Question: I am trying to get new customer's vs returning customers and for this I have to create multiple tables. Is there a better way to aggregate the data shown like below:

my SQL code looks like below:
'''
---- ALL INDIVIDUALS WHO PURCHASED IN CURRENT WEEK---------
CREATE TABLE PURCHASES_FEB_WK2 AS (Select DISTINCT INDIVIDUAL_ID
from DM_OWNER.TRANSACTION_DETAIL_MV
WHERE BRAND_ORG_CODE = 'BRAND'
and is_merch = 1
and currency_code = 'USD'
AND LINE_ITEM_AMT_TYPE_CD = 'S'
AND TRUNC(TXN_DATE) BETWEEN '10-FEB-19' AND '16-FEB-19')
----------MINIMUM PURCHASE DATE OF ALL CUSTOMERS------------
Create table feb_wk2_min as
Select distinct Individual_ID, MIN(TRANSACTION_DATE) as FIRST_TRANSACTION
from dm_owner.transaction_mv
WHERE BRAND_ORG_CODE = 'BRAND'
and transaction_type_code in ('PR','EP')
group by individual_ID;
------- NEW CUSTOMERS FOR THE WEEK---------
Select Count(distinct B.INDIVIDUAL_ID)
from PURCHASES_FEB_WK2 A
JOIN FEB_WK2_MIN B ON A.INDIVIDUAL_ID = B.INDIVIDUAL_ID
where FIRST_TRANSACTION between '10-FEB-19' and '16-FEB-19'
---- ALL RETURNING CUSTOMERS
SELECT COUNT (DISTINCT INDIVIDUAL_ID)
FROM PURCHASES_FEB_WK2
WHERE INDIVIDUAL_ID IN (SELECT INDIVIDUAL_ID FROM DM_OWNER.TRANSACTION_DETAIL_MV WHERE TRUNC(TXN_DATE) < '10-FEB-19' AND BRAND_ORG_CODE = 'BRAND' AND IS_MERCH = 1 AND line_item_amt_type_cd = 'S' AND STATUS = 'A')
-------NEW CUSTOMERS DOLLAR_VALUE_US------
SELECT SUM(DOLLAR_VALUE_US) FROM DM_OWNER.TRANSACTION_DETAIL_MV
WHERE INDIVIDUAL_ID IN (Select distinct B.INDIVIDUAL_ID
from PURCHASES_FEB_WK2 A
JOIN FEB_WK2_MIN B ON A.INDIVIDUAL_ID = B.INDIVIDUAL_ID
where FIRST_TRANSACTION between '10-FEB-19' and '16-FEB-19')
AND BRAND_ORG_CODE = 'BRAND'
and is_merch = 1
and currency_code = 'USD'
AND LINE_ITEM_AMT_TYPE_CD = 'S'
AND TRUNC(TXN_DATE) BETWEEN '10-FEB-19' AND '16-FEB-19'
-------RETURNING CUSTOMERS DOLLAR_VALUE_US------
SELECT SUM(DOLLAR_VALUE_US) FROM DM_OWNER.TRANSACTION_DETAIL_MV
WHERE INDIVIDUAL_ID IN (SELECT DISTINCT INDIVIDUAL_ID
FROM PURCHASES_FEB_WK2
WHERE INDIVIDUAL_ID IN (SELECT INDIVIDUAL_ID FROM DM_OWNER.TRANSACTION_DETAIL_MV WHERE TRUNC(TXN_DATE) < '10-FEB-19' AND BRAND_ORG_CODE = 'BRAND' AND IS_MERCH = 1 AND line_item_amt_type_cd = 'S' AND STATUS = 'A'))
AND BRAND_ORG_CODE = 'BRAND'
and is_merch = 1
and currency_code = 'USD'
AND LINE_ITEM_AMT_TYPE_CD = 'S'
AND TRUNC(TXN_DATE) BETWEEN '10-FEB-19' AND '16-FEB-19'
'''
To get the quantity and the count of order, I am replacing the sum (dollar_value_us) with count of distinct orders and sum of quantity. Is there an easy way to pivot and combine this code so that I can just copy paste the data in the format (picture attached) I have provided.
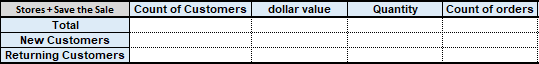
Answer: Based on the comments, I understand that you want to split the customers into two groups : customers that had their first transactions during the period should be separated from thoses who had transactions before. For each group, you want to count the number of customers and sum the value of the transactions.
NB : your sql code does not show hot to compute 'qty' and 'count_of_orders', so I left it apart (but this will likely follow the same logic).
Given this sample data:
Considering week range from February 10th to 16th included, customer '1' is a returning customer with 2 transactions in the window, and customers '2' and '3' are new customers with respectively 2 and 1 transactions. You would expect the following output:
---
To solve this, you need to set up several levels of aggregation. First, use window function 'MIN() OVER()' to recover the date of the first transaction of each customer. Then, filter on the anlaysis period, split customers into new/returning groups, and aggregate the money spent. Finally, aggregate all results together.
Query:
'''
SELECT
DECODE(is_new, 1, 'New Customers', 'Returning Customers') type_of_customer,
COUNT(individual_id) count_of_customers,
SUM(dollar_value_us) sum_dollar_value_us
FROM (
SELECT
individual_id,
SUM(dollar_value_us) dollar_value_us,
CASE WHEN MIN(txn_date) = min_txn_date THEN 1 ELSE 0 END is_new
FROM (
SELECT
individual_id,
dollar_value_us,
txn_date,
MIN(txn_date) OVER(PARTITION BY individual_id) min_txn_date
FROM transaction_detail_mv
WHERE
rand_org_code = 'BRAND'
AND is_merch = 1
AND currency_code = 'USD'
AND line_item_amt_type_cd = 'S'
) t
WHERE
txn_date >= TO_DATE('10-02-2019', 'DD-MM-YYYY')
AND txn_date < TO_DATE('17-02-2019', 'DD-MM-YYYY')
GROUP BY
individual_id,
min_txn_date
) x GROUP BY is_new
'''
This <URL> demonstrates each step of the computation.